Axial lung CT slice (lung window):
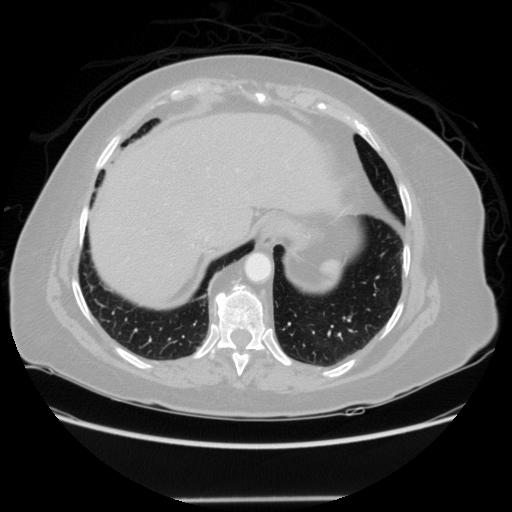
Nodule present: no